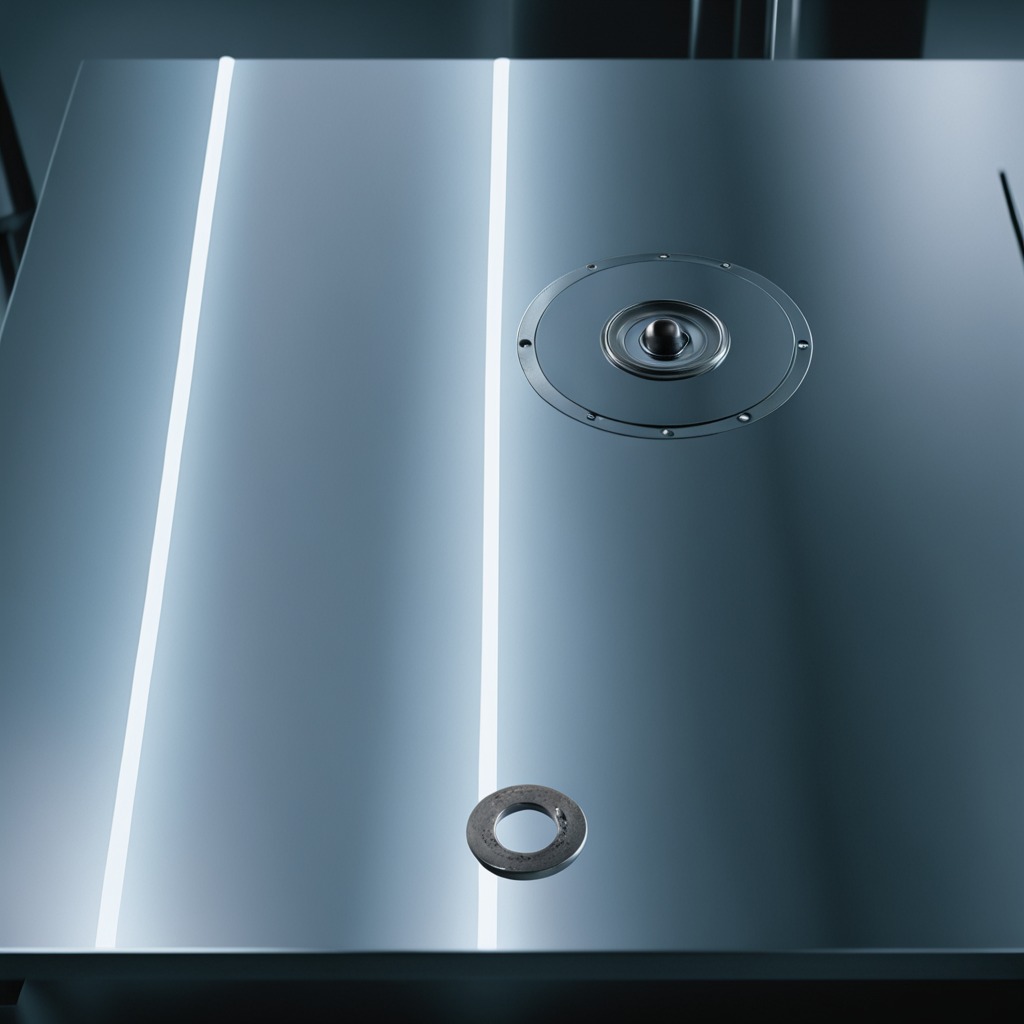
A flat metal washer is lying on the metal table in a machine shop under fluorescent lights.